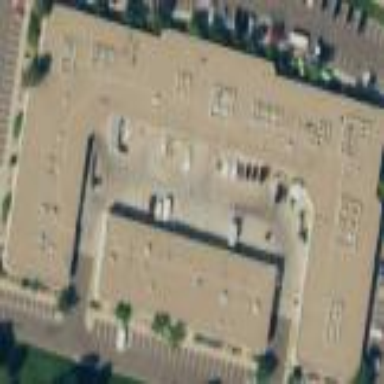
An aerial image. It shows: Mall building.